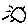
Label: sun